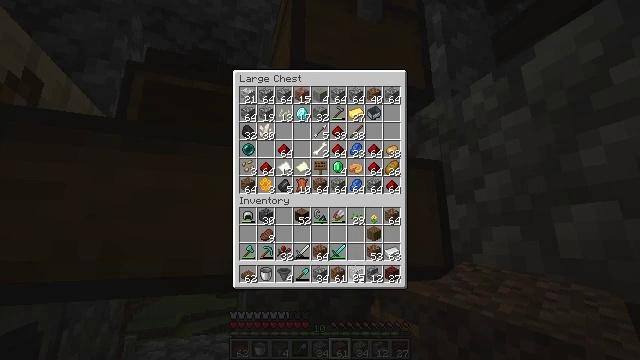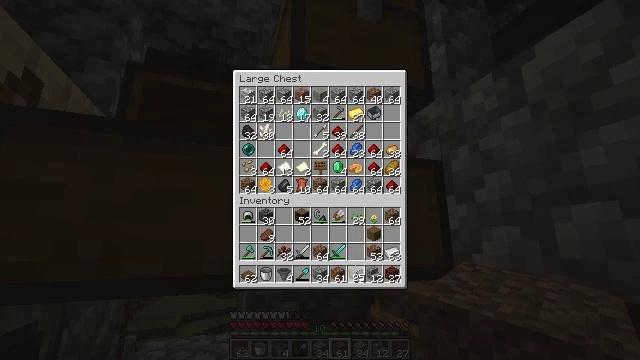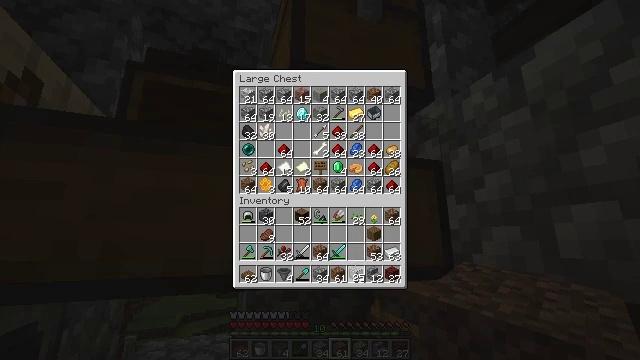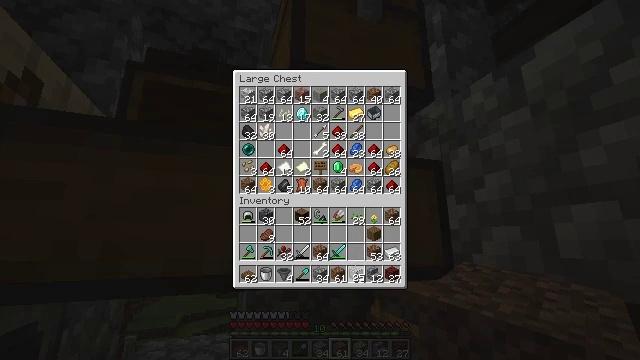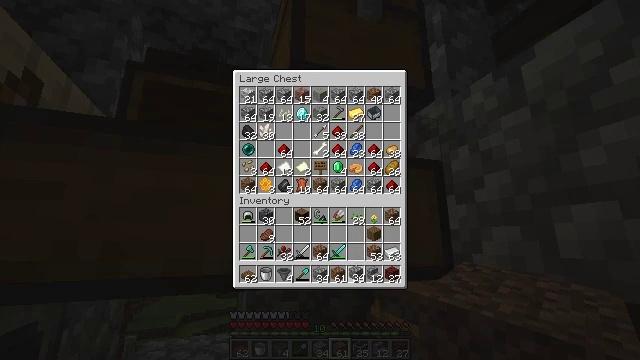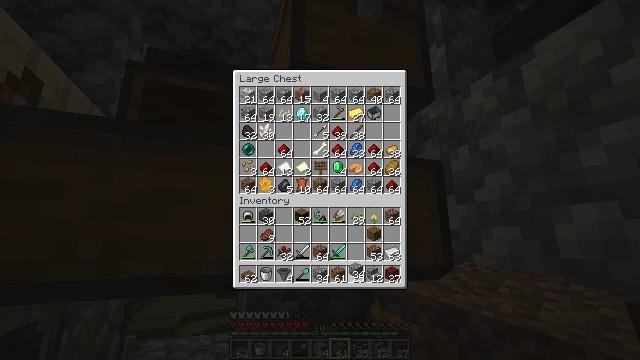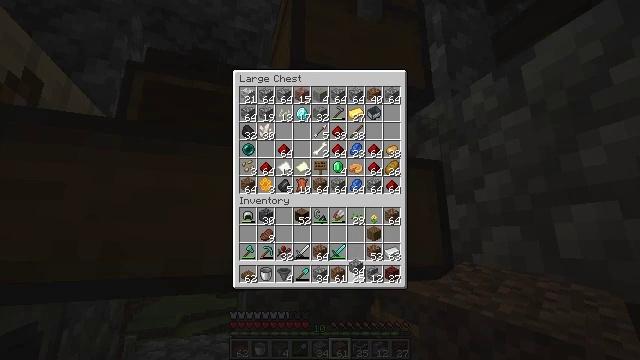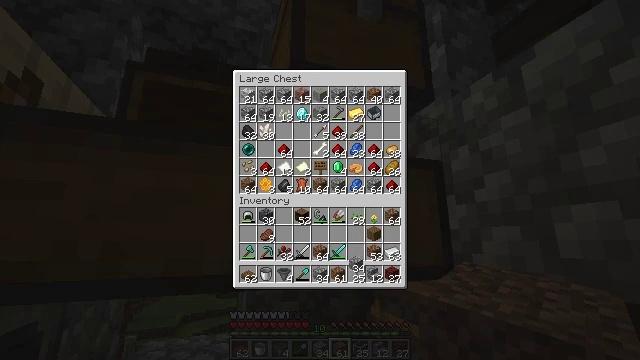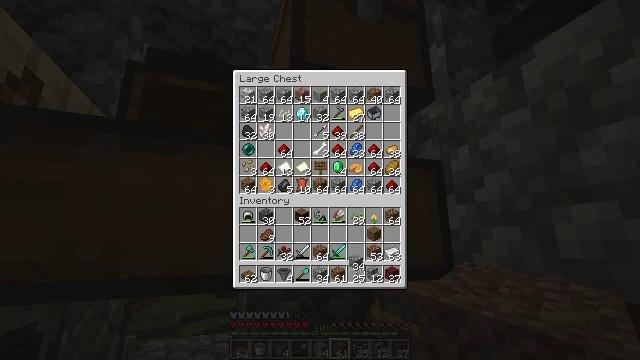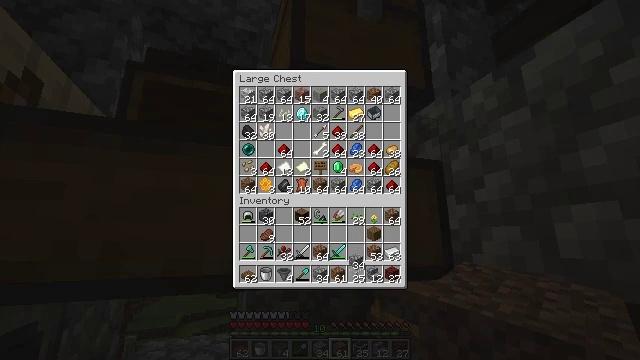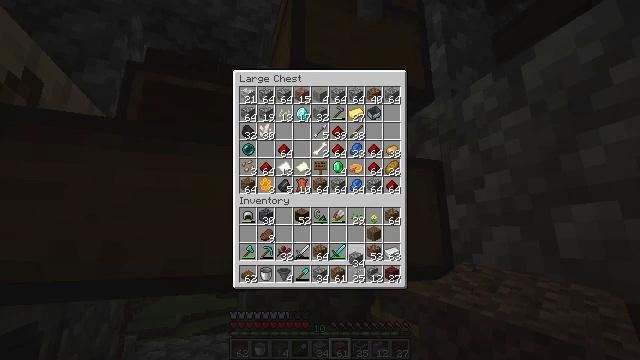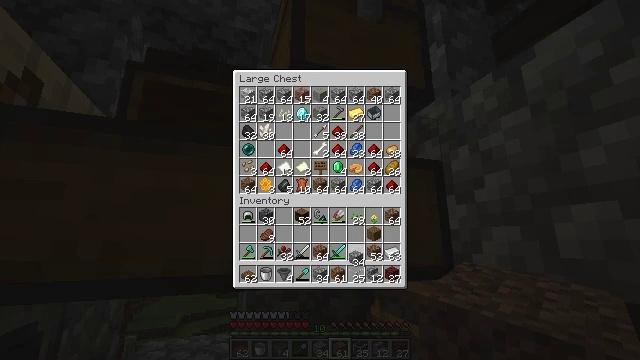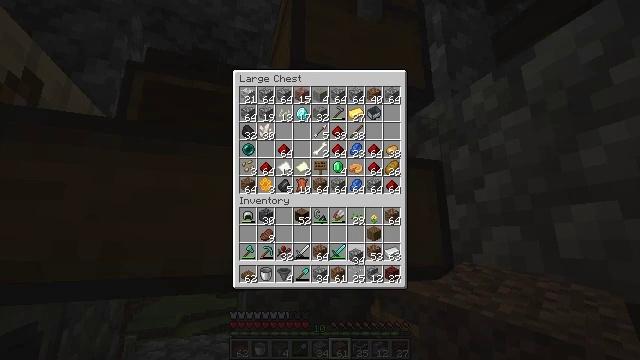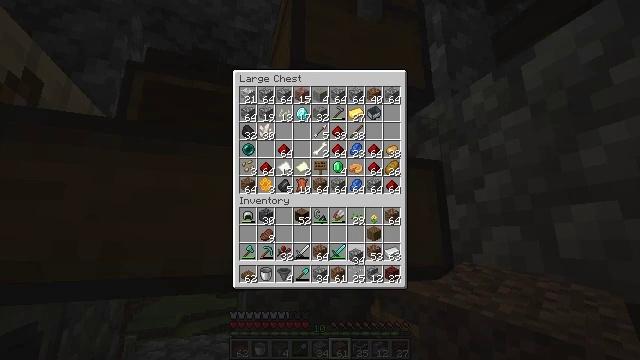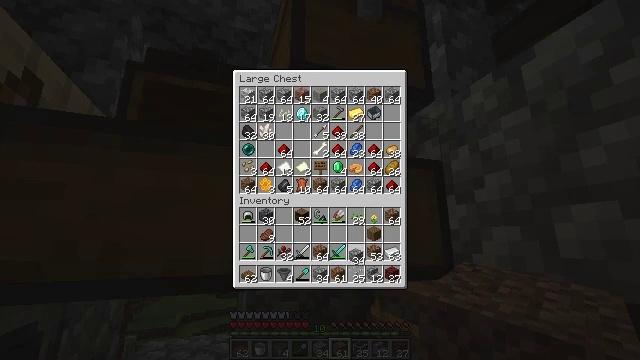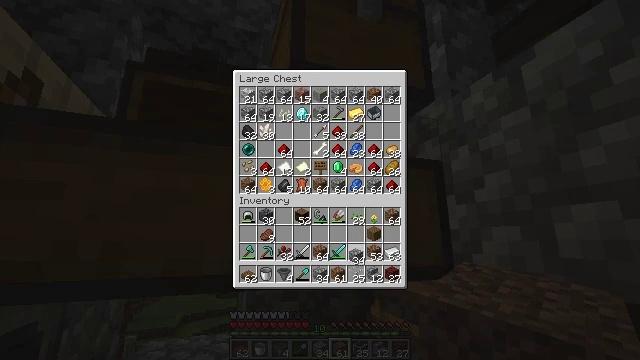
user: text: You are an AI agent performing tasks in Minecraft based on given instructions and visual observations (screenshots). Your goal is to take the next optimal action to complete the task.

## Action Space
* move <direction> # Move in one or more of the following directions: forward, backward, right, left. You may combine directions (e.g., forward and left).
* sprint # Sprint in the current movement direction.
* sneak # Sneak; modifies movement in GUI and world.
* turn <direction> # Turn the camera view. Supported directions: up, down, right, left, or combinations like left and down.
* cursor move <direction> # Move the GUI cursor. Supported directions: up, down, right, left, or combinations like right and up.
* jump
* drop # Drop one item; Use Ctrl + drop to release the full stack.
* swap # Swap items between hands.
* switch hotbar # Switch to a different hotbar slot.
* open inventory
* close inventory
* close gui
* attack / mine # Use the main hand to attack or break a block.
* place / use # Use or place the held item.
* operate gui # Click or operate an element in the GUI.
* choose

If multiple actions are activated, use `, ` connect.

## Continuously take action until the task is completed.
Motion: motion action
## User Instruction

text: Use cobblestones to craft a cobblestone wall.
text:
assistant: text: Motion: operate gui
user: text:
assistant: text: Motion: operate gui
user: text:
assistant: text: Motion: operate gui
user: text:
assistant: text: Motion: no_op
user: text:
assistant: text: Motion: no_op
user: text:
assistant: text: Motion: no_op
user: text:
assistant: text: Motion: no_op
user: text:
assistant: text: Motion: no_op
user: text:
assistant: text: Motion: no_op
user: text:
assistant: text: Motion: no_op
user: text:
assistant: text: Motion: no_op
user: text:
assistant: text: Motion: no_op
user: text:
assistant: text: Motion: operate gui
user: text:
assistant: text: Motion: operate gui
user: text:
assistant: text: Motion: operate gui
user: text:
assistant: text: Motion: no_op
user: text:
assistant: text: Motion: no_op
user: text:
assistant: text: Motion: no_op
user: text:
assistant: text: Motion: no_op
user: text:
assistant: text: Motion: no_op
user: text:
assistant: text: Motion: no_op
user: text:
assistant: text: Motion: no_op
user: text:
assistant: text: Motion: no_op
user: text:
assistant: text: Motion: no_op
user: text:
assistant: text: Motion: no_op
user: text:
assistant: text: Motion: no_op
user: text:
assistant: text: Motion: no_op
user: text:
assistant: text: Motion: no_op
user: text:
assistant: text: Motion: no_op
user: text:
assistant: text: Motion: no_op